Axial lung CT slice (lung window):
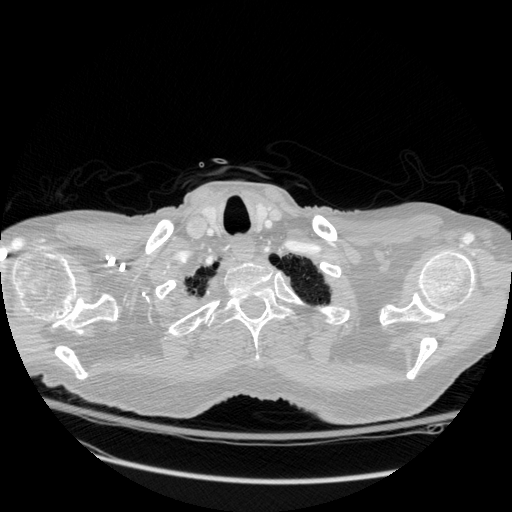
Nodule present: no